Question: Any idea how to create that shape in CSS an how to keep it always centered while resizing ??

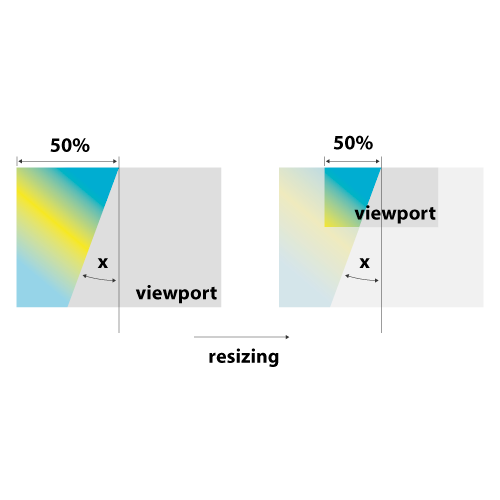
Answer: The point is to use transforms and set the transform-origin on the "fixed" point, here top right so :
'''
transform-origin:100% 0;
'''
Then you can rotate or skew your element :
<URL>
'''
<div></div>
'''
'''
body{
background:gold;
}
div{
position:absolute;
width:100%; height:100%;
right:50%; top:0;
background:teal;
-webkit-transform-origin:100% 0;
transform-origin:100% 0;
-webkit-transform: skewX(-20deg);
transform: skewX(-20deg);
}
'''